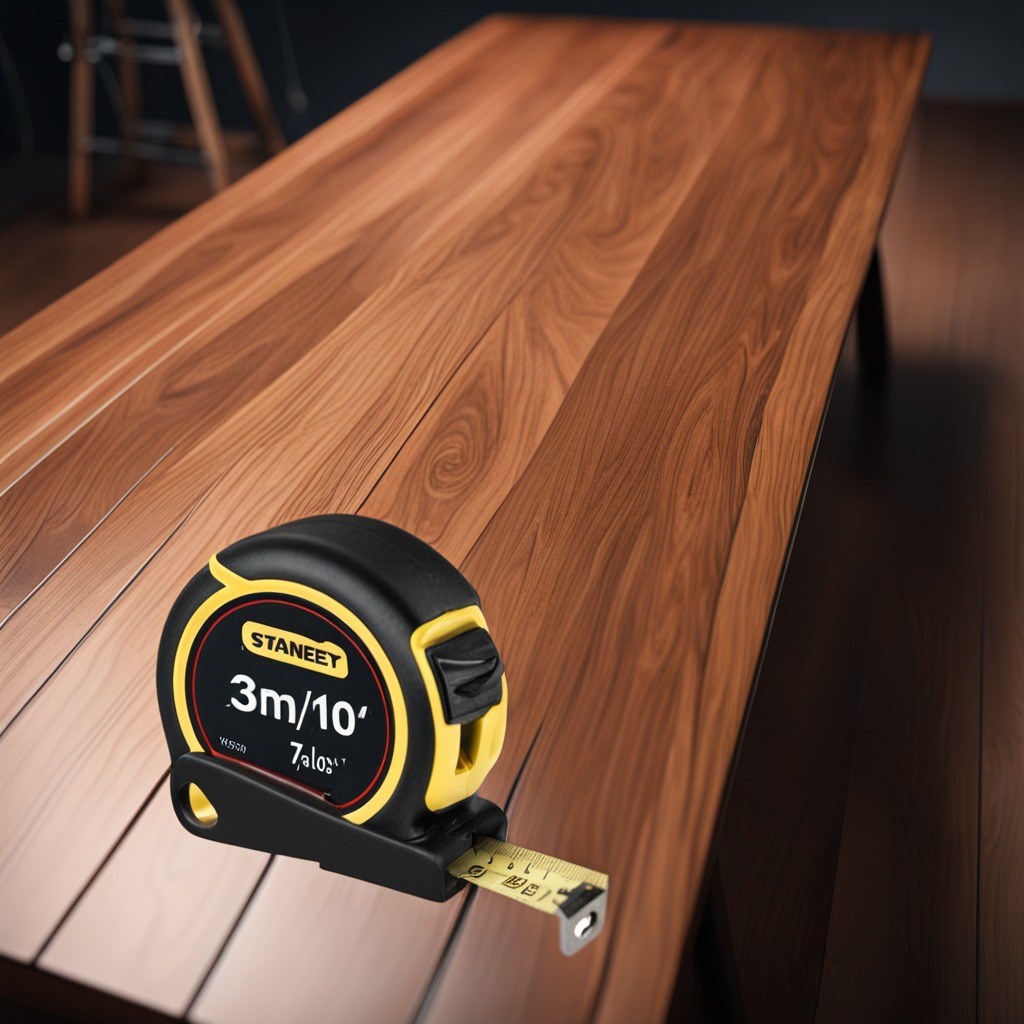
A measuring tape is lying on the wooden table.